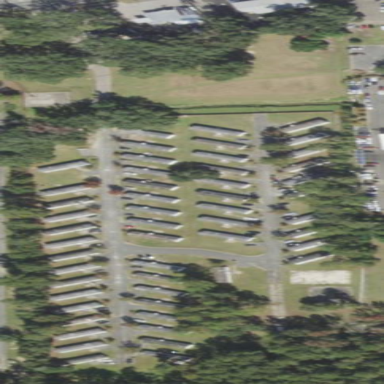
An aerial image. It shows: Residential area known as trailer park.